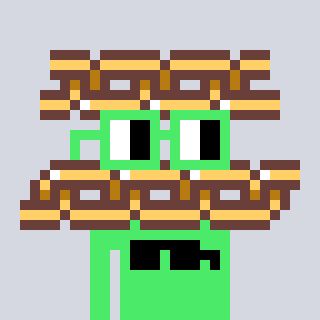
a pixel art character with square light green glasses, a chain-shaped head and a teal-colored body on a cool background